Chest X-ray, AP view. Patient: 56 years old, sex F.
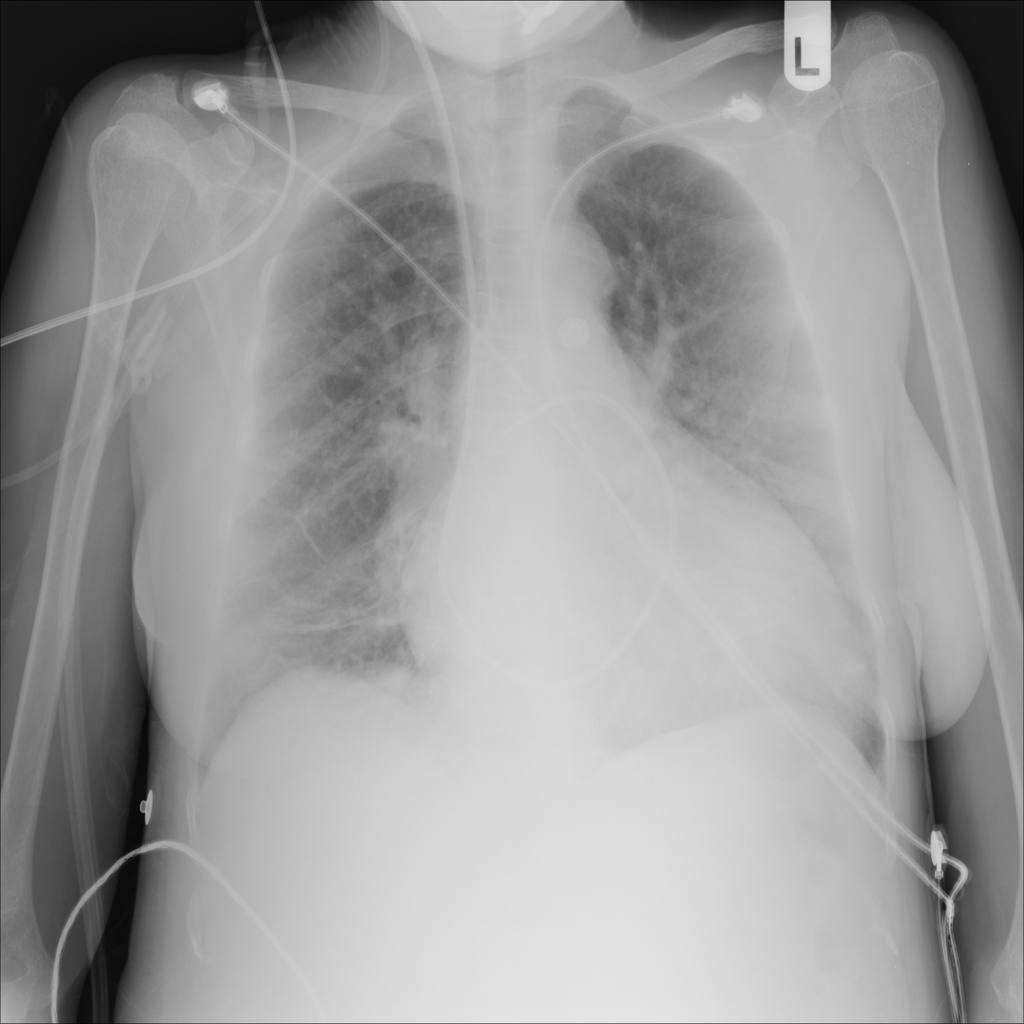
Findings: No Finding